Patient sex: F
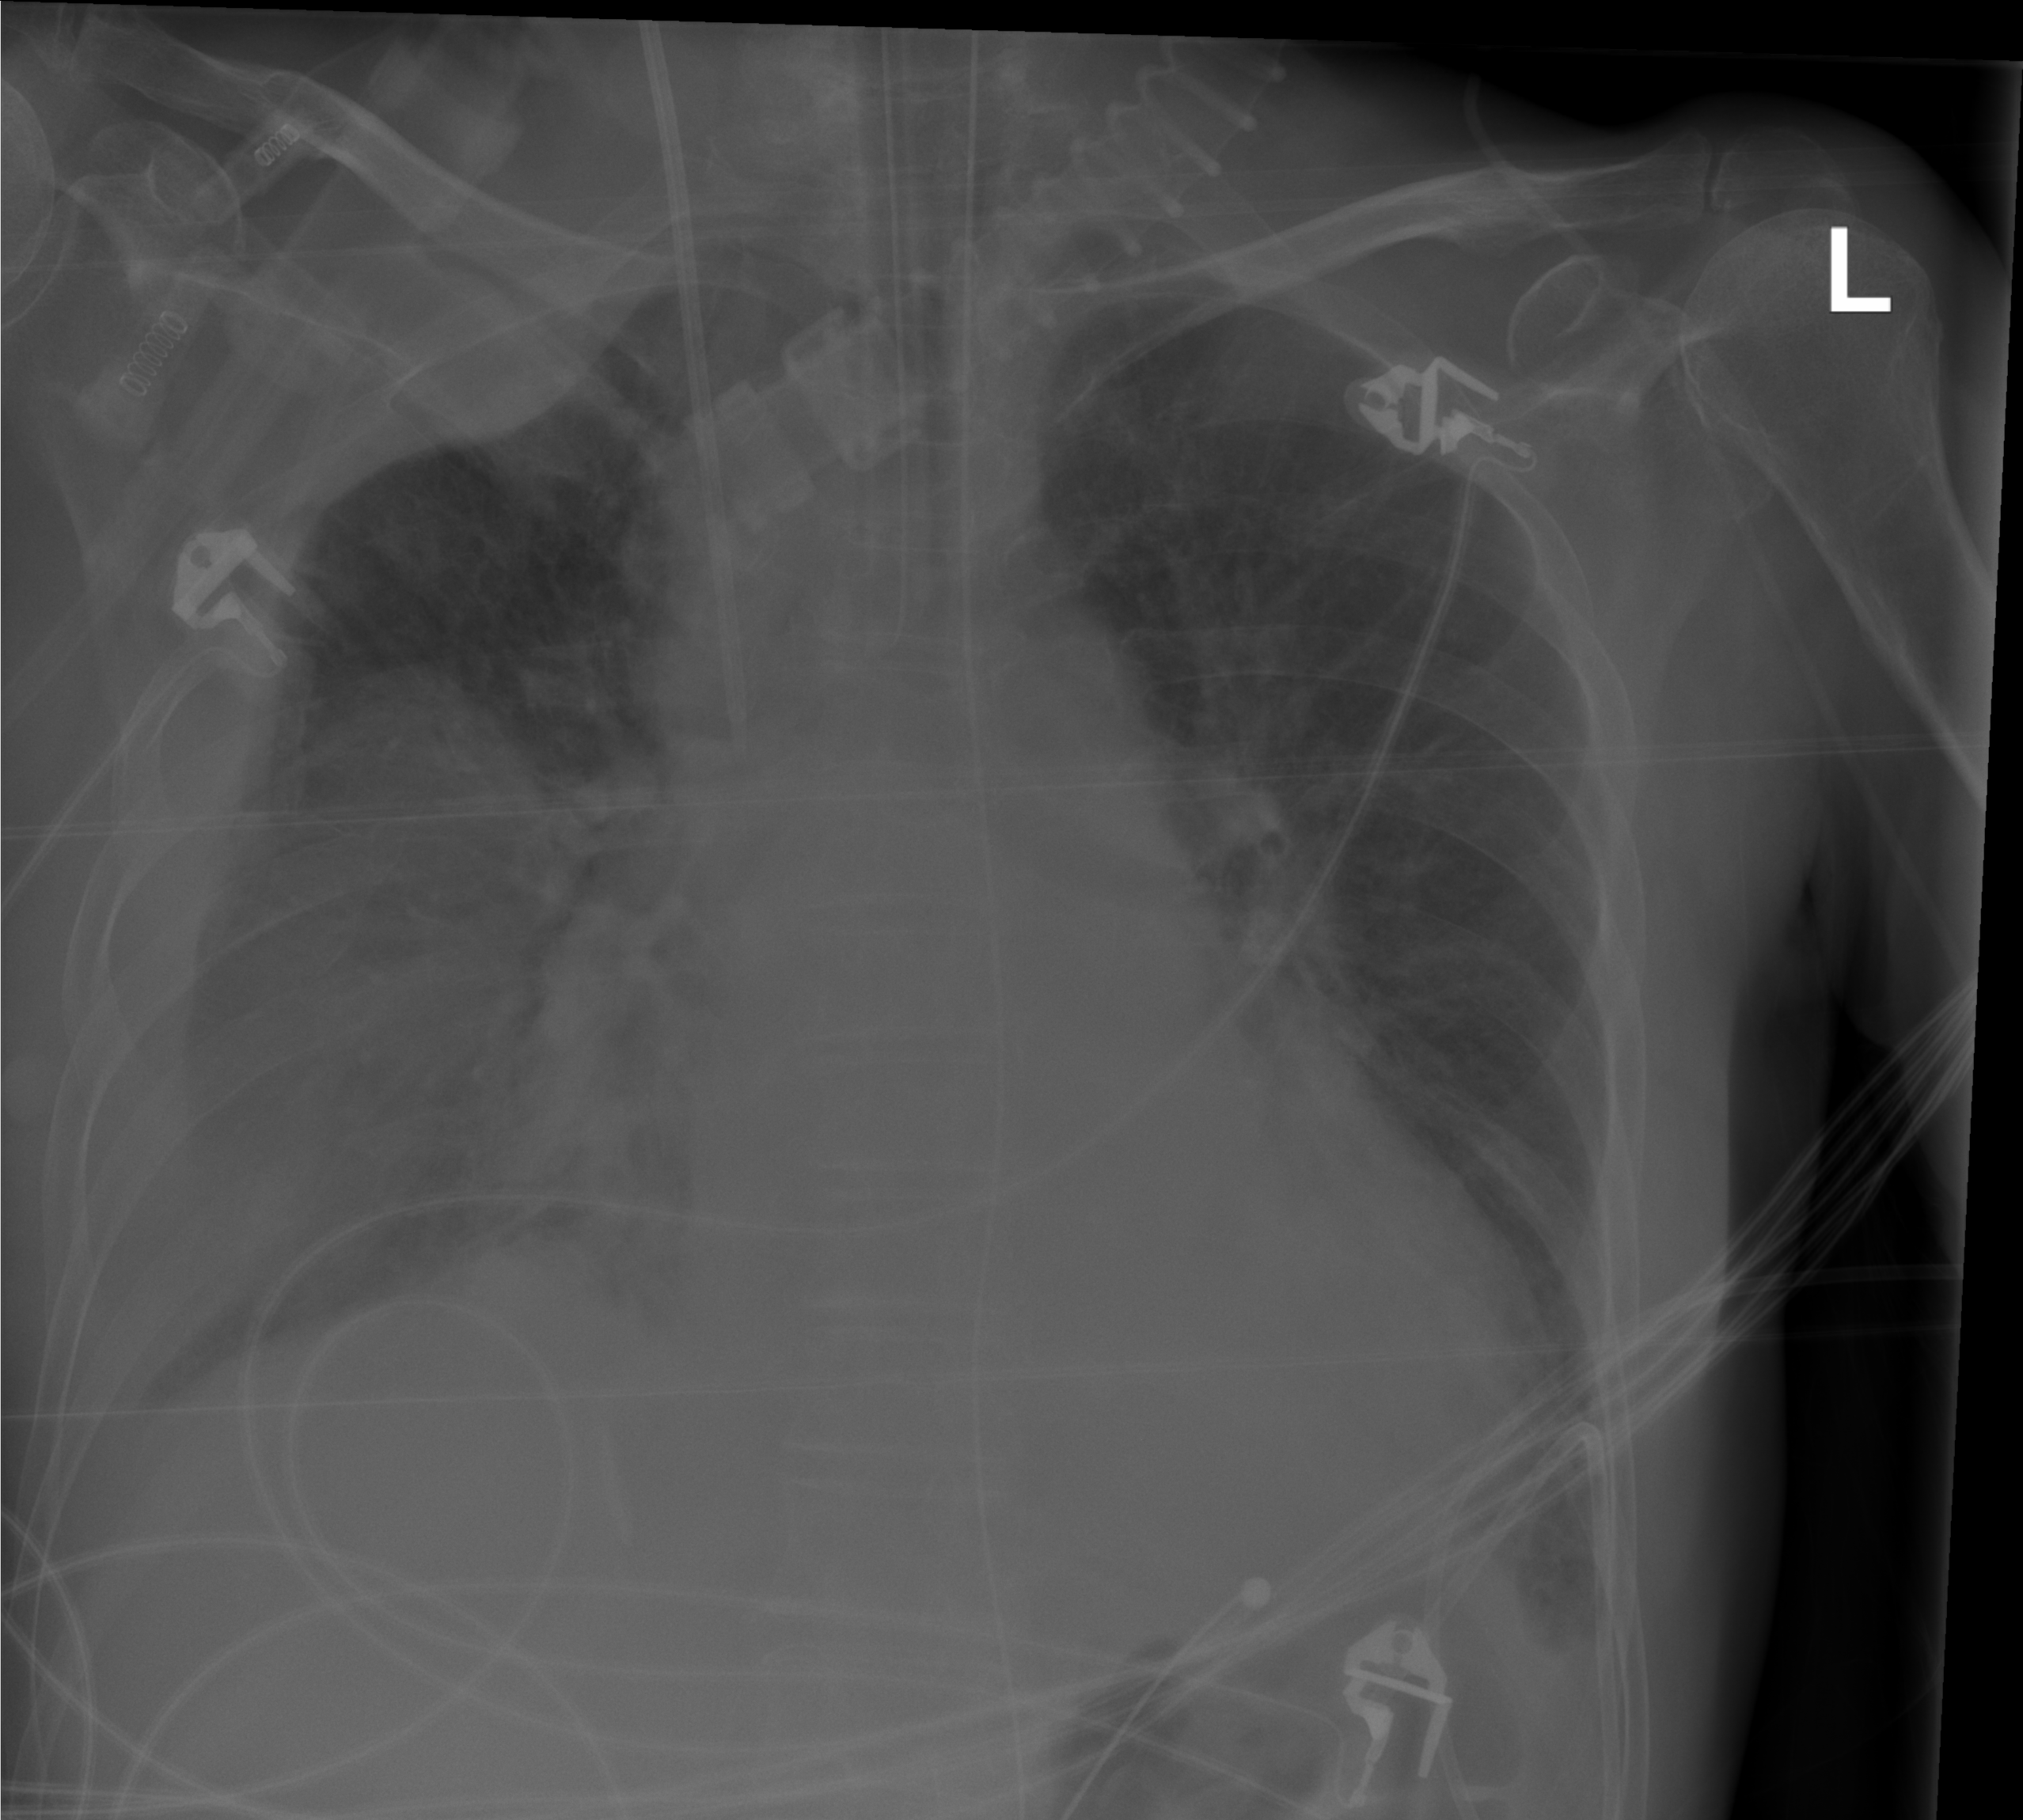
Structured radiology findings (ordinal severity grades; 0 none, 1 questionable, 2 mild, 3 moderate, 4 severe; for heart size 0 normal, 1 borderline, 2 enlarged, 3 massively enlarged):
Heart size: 2
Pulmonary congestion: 2
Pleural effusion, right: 3
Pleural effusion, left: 2
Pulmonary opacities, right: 2
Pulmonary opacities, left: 0
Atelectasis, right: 2
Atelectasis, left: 0